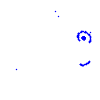
Particle: kaon